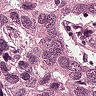
Metastatic tissue present: yes